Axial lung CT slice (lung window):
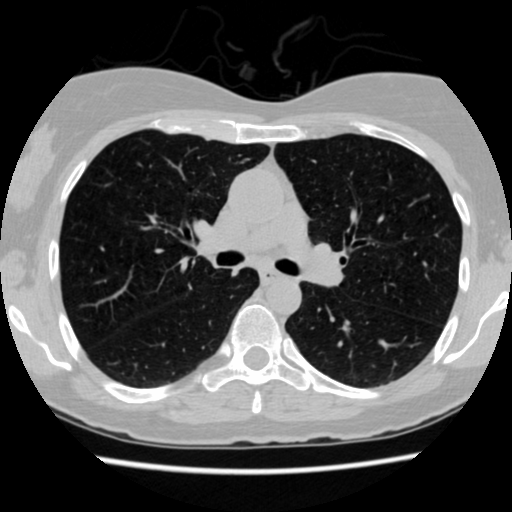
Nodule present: no